Interaction volume radius: 5 \u00c5
Interaction volume height: 35 \u00c5
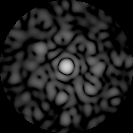
Disorder parameter: 0.813